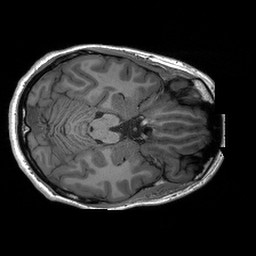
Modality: T1w
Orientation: axial
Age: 27
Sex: female
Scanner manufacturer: siemens
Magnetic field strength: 3 T
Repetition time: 2.3 s
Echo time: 0.00233 s